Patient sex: M
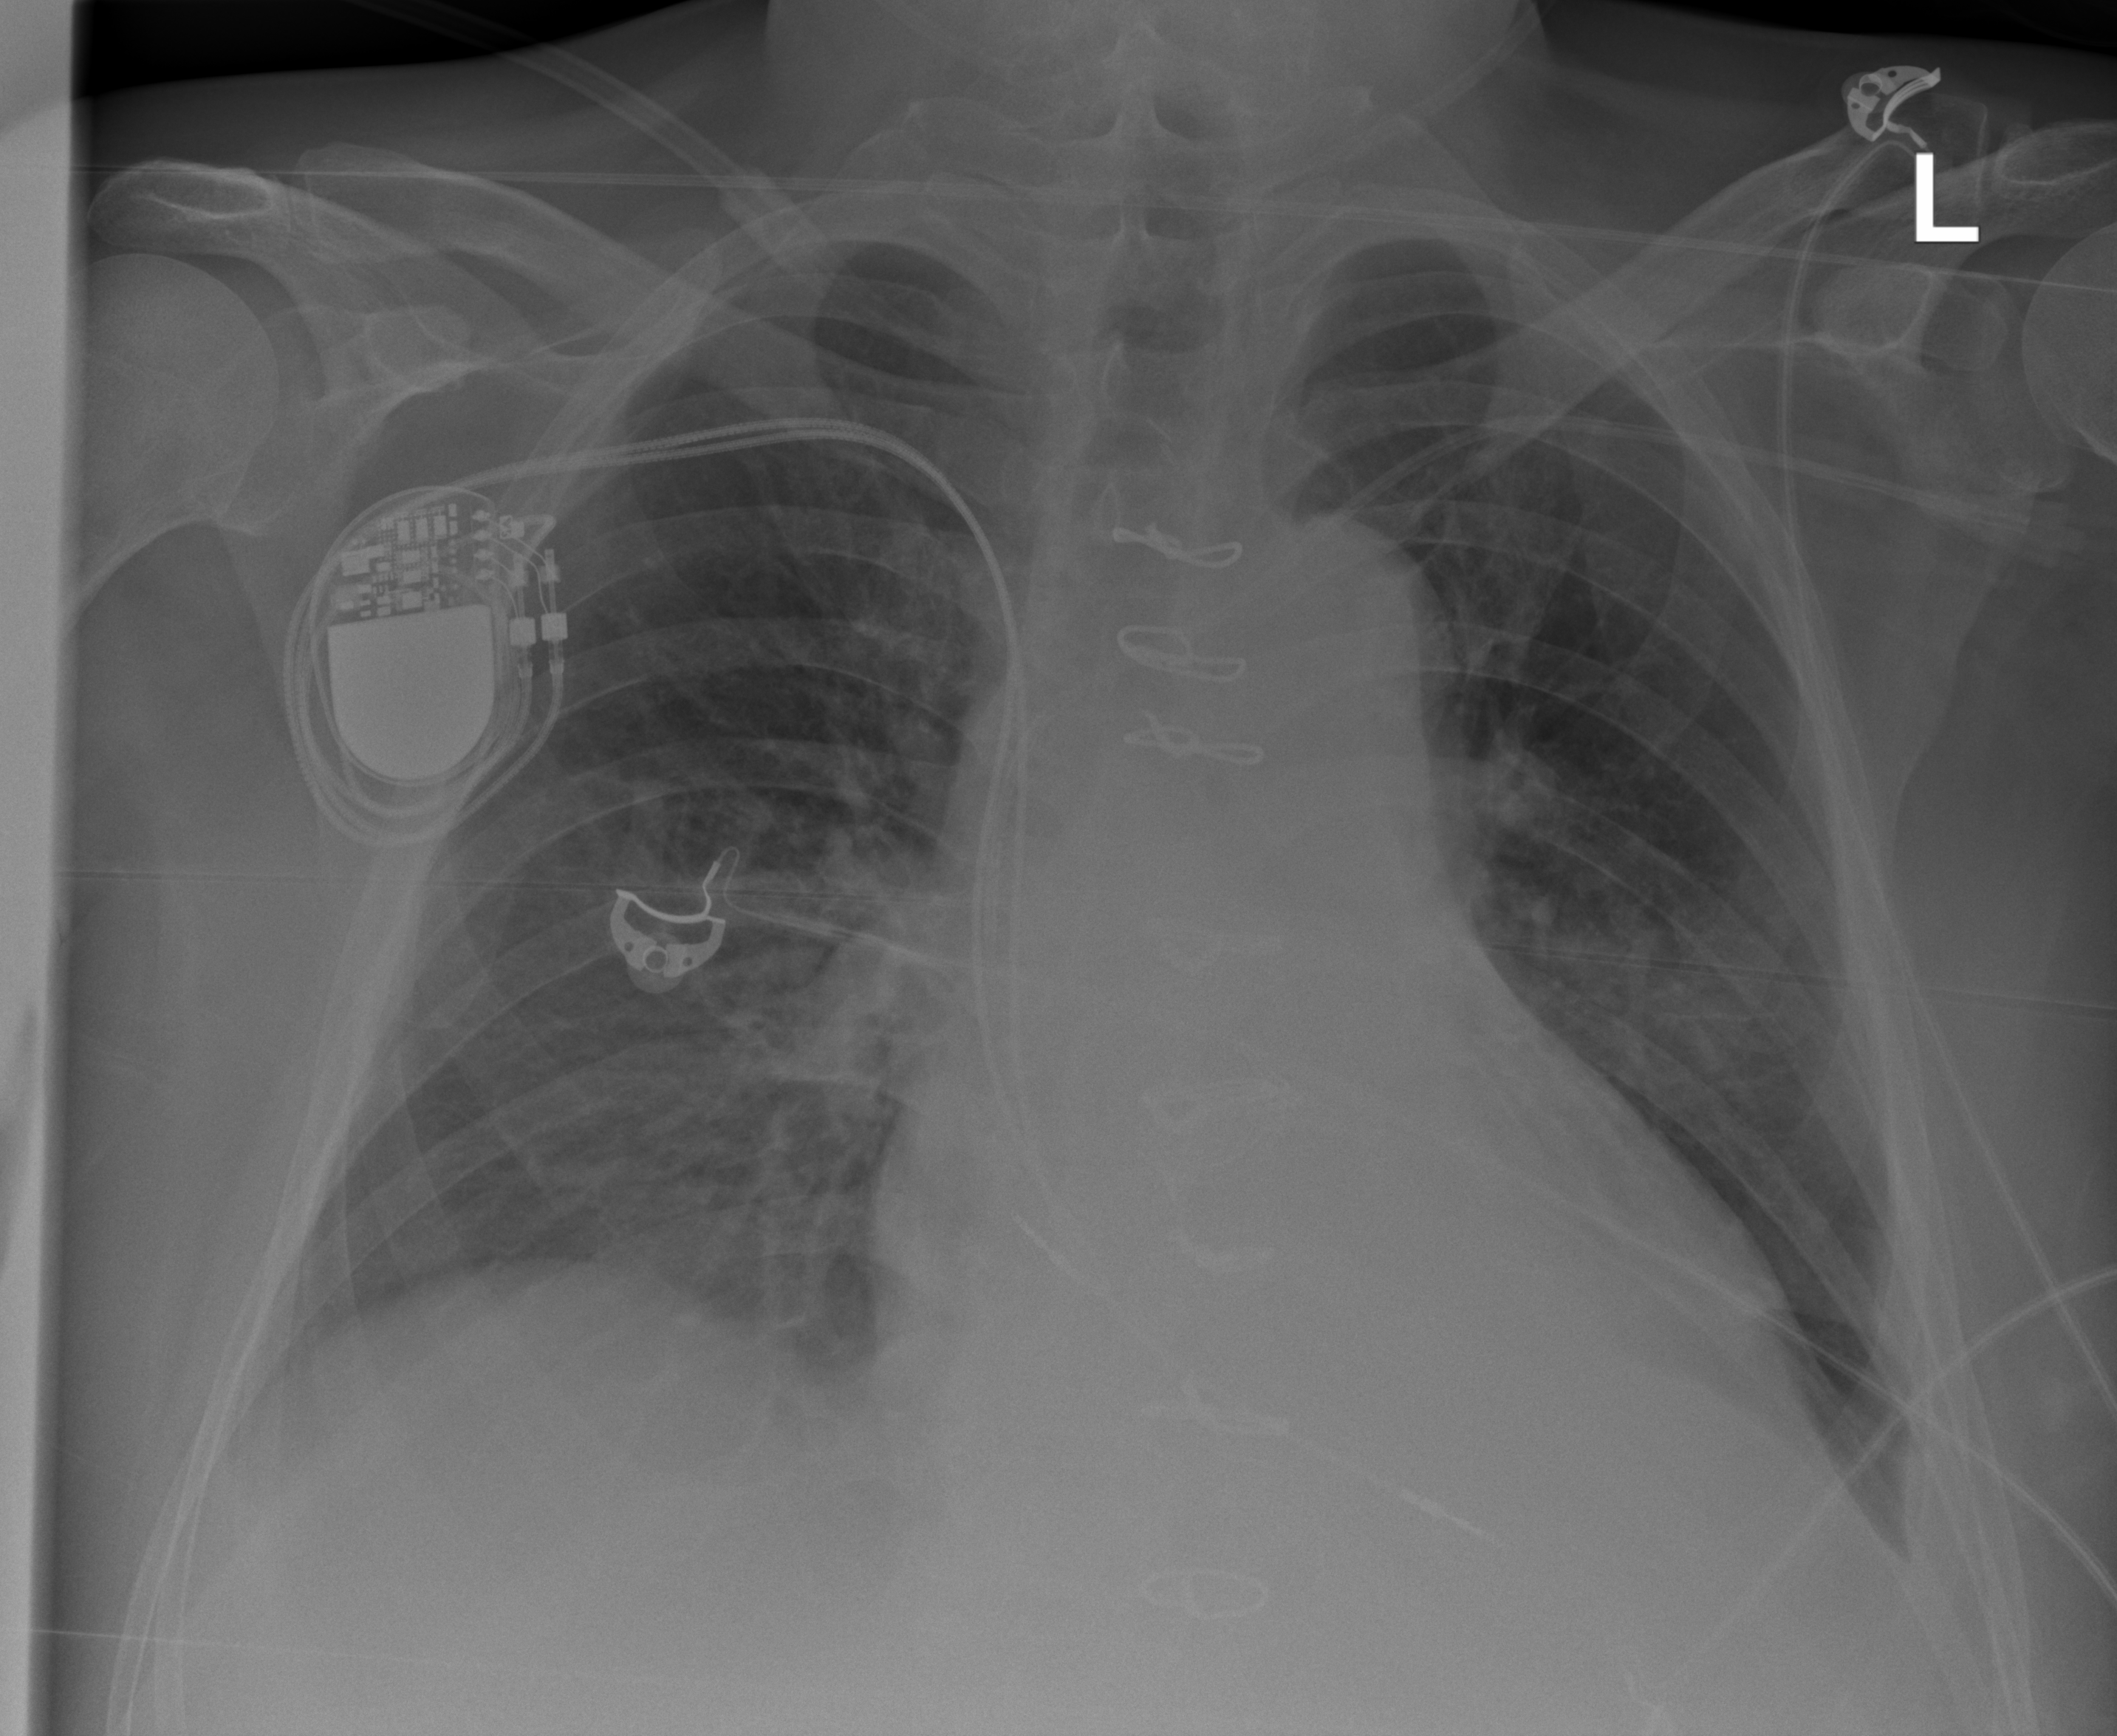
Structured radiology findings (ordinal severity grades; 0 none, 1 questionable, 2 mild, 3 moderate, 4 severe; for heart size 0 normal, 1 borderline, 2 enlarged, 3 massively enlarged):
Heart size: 1
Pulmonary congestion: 0
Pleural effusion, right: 2
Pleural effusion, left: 2
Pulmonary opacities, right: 0
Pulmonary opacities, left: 0
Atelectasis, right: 2
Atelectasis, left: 2